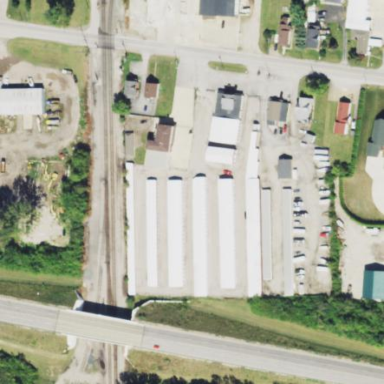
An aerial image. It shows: Storage rental shop.